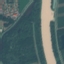
Land use / land cover class: River